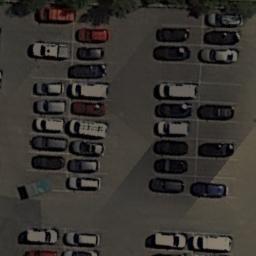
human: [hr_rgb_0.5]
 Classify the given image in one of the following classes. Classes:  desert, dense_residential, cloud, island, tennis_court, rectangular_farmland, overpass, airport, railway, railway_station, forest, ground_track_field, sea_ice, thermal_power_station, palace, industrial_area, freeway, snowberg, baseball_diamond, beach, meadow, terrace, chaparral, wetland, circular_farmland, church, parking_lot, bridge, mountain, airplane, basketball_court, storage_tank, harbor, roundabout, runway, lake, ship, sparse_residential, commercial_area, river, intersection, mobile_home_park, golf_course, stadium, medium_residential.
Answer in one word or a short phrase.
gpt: parking_lot